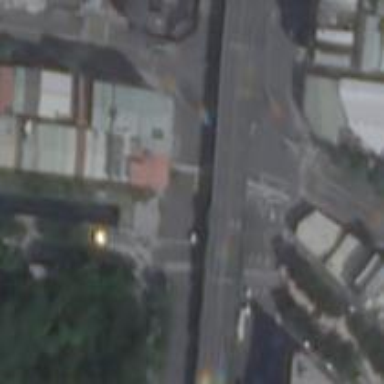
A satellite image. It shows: Marked road crossing.